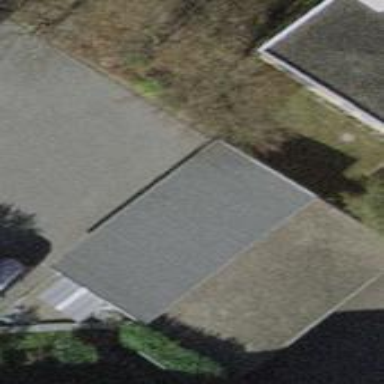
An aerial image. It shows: Group of garages.